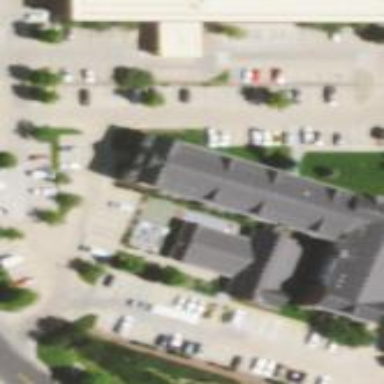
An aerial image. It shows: Hotel building.